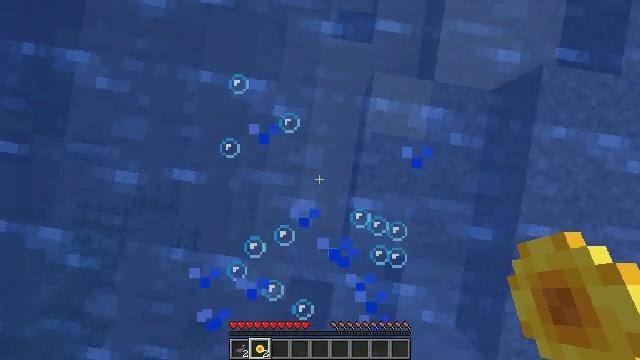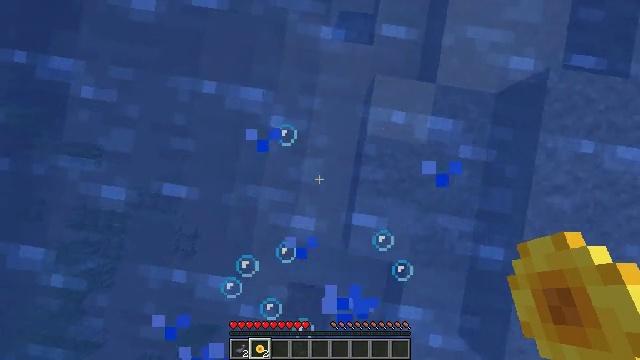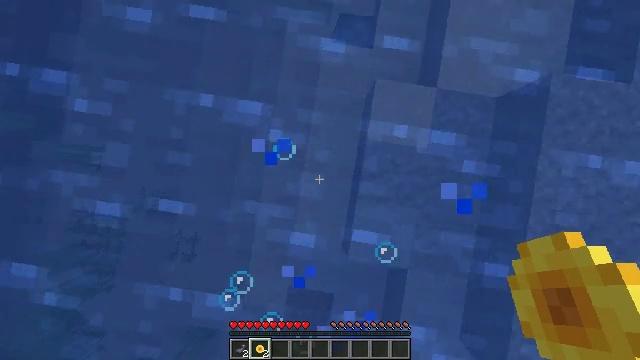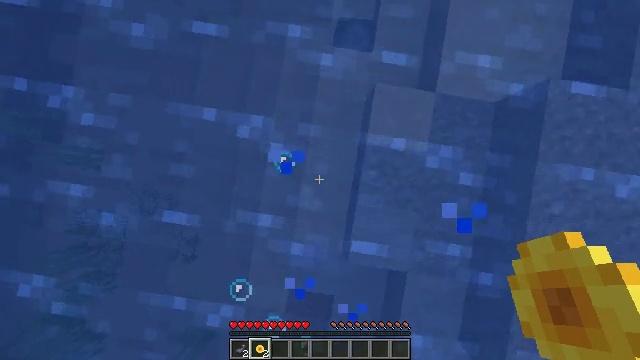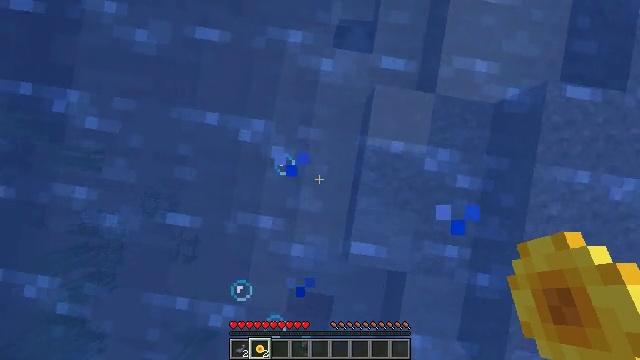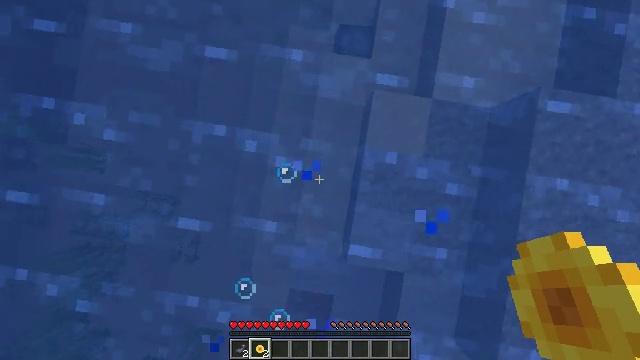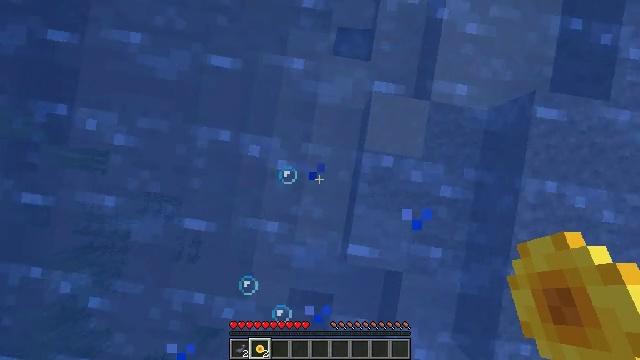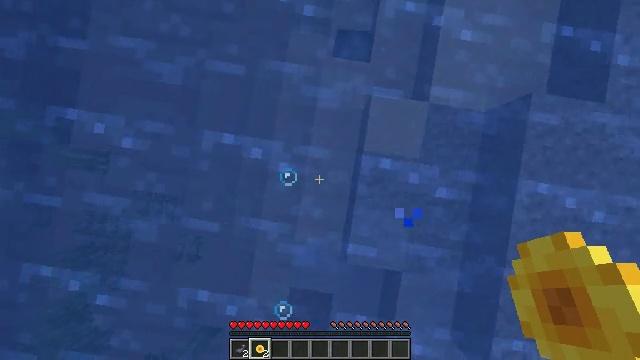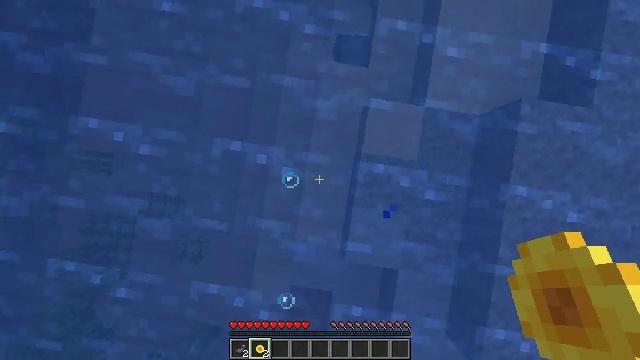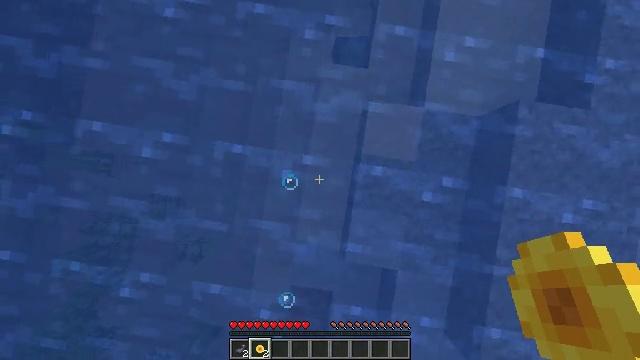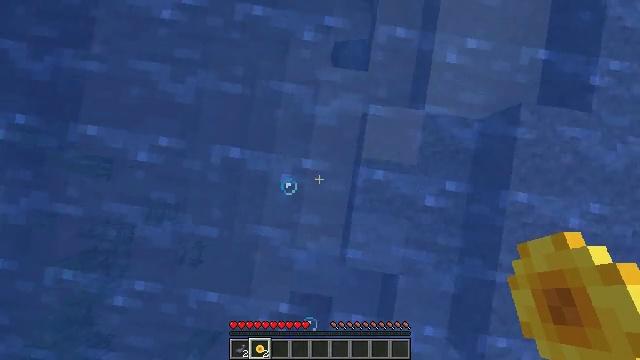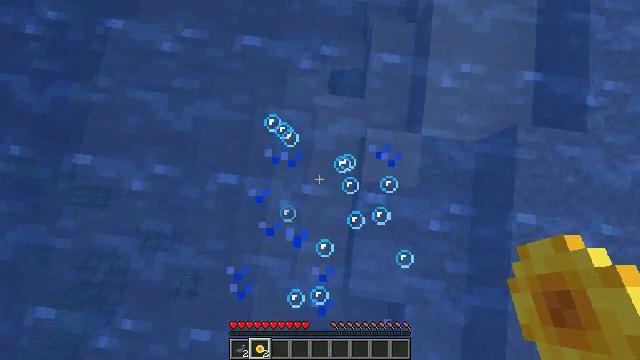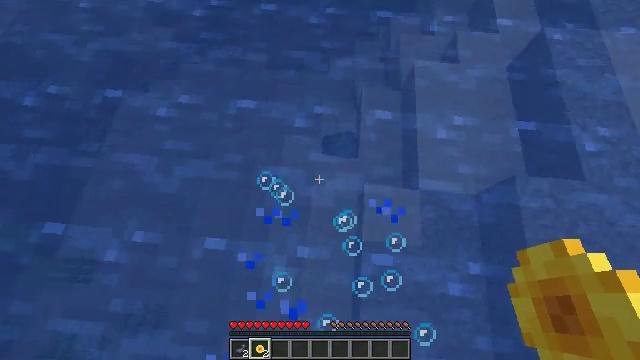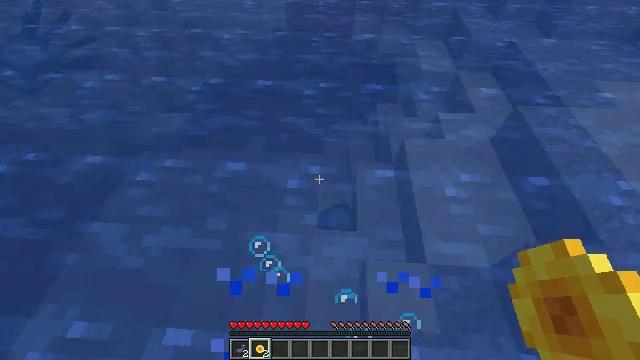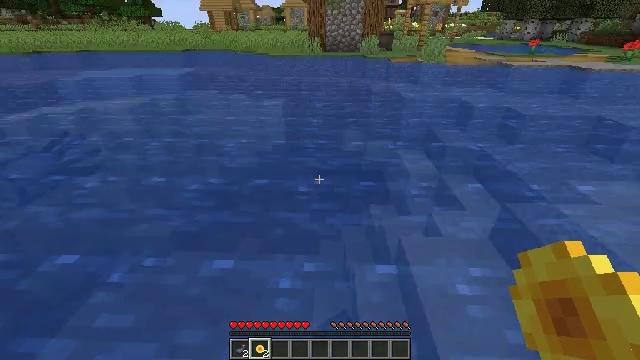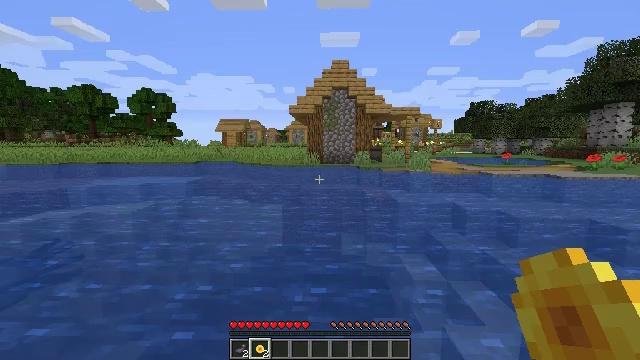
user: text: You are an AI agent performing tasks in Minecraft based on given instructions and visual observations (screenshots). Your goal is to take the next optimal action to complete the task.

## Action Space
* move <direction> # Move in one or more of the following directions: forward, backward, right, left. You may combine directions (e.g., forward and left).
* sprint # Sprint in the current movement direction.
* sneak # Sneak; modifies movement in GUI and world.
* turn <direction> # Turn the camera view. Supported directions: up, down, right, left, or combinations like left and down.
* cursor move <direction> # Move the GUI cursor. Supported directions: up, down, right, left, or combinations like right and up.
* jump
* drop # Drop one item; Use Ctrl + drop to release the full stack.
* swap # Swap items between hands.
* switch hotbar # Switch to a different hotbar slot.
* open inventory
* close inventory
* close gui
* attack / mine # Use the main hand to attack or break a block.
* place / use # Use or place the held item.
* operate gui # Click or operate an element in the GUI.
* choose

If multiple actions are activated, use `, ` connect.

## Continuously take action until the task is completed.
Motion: motion action
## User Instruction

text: Make yellow dye with materials in the crafting table.
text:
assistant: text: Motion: use / place, jump
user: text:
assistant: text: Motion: use / place, jump
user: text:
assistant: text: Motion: use / place, jump
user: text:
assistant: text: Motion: use / place, jump
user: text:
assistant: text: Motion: use / place, jump
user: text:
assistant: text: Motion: use / place, jump
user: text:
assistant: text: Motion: use / place, jump
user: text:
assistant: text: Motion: jump
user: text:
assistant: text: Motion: jump
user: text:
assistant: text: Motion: jump
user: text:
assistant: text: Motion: turn right and up, jump
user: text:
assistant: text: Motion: turn right and up, jump
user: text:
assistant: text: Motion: turn right and up, jump
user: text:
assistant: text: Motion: turn right and up, jump
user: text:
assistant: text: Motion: turn up, jump
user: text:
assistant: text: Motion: turn up, jump
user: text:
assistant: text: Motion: jump
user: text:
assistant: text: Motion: jump
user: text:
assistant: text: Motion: jump
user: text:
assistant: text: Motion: move forward, jump
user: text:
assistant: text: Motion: move forward, jump
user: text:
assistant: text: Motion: move forward, jump
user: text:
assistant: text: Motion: move forward, jump
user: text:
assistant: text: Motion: move forward, turn left and down, jump
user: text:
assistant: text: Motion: move forward, turn left and down, jump
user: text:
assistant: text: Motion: move forward, turn left and down, jump
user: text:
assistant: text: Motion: move forward, turn left and down, jump
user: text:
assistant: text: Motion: move forward, turn down, jump
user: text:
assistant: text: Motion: move forward, jump
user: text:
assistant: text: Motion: move forward, jump